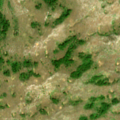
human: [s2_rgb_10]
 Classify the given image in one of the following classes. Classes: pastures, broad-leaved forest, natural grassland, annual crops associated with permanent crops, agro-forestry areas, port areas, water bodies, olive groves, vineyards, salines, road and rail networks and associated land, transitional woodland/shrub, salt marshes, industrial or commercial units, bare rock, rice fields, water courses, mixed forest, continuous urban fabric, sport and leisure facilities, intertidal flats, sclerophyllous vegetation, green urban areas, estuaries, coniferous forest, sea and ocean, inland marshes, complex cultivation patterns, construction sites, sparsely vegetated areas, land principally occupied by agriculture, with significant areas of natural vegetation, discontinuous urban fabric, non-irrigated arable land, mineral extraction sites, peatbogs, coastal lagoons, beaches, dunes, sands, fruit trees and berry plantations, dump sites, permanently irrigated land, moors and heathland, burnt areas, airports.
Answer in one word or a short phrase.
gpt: broad-leaved forest, natural grassland, transitional woodland/shrub